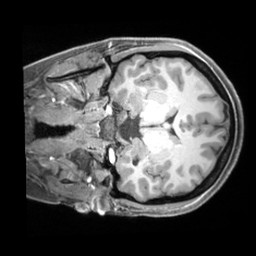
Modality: T1w
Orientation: coronal
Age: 27
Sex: female
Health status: ill
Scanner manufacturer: siemens
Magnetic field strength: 3 T
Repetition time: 2.2 s
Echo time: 0.00218 s